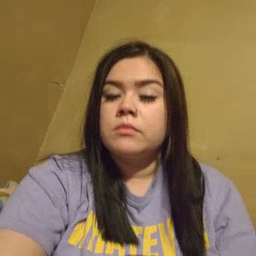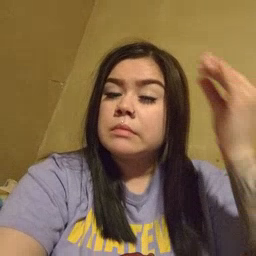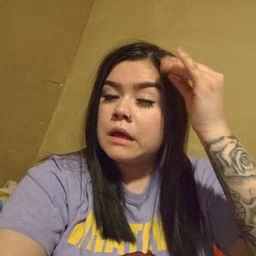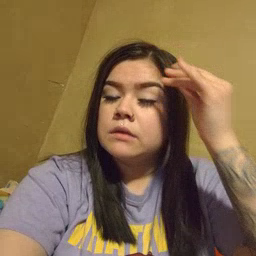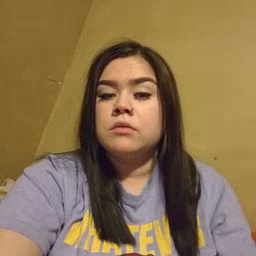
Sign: think